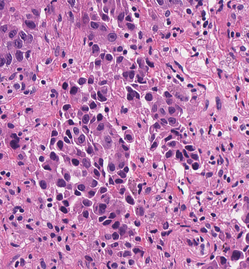
Tumor epithelial tissue: yes
Tumor-associated stroma tissue: yes
Normal tissue: no